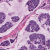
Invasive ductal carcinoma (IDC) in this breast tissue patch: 0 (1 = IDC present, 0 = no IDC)